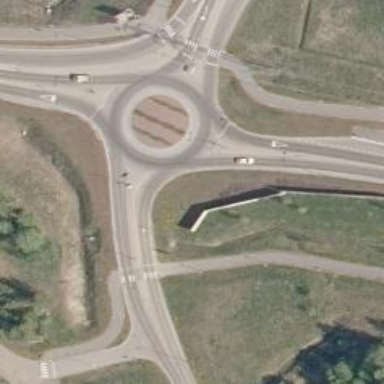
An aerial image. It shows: Secondary road with asphalt surface leading to roundabout junction.